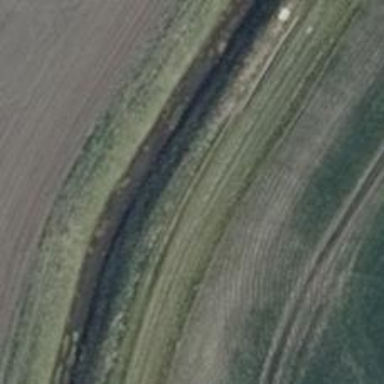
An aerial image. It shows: Track with ground surface of grade3.